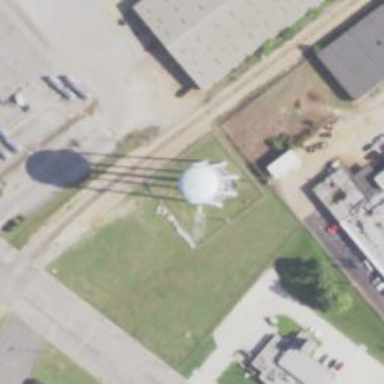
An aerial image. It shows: Water tower that is man-made.